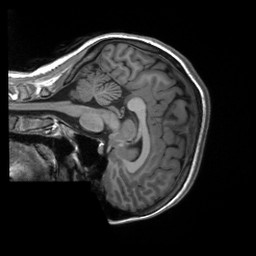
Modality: T1w
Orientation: sagittal
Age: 26
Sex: female
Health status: ill
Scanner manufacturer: siemens
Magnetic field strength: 3 T
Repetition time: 2.3 s
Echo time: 0.00232 s